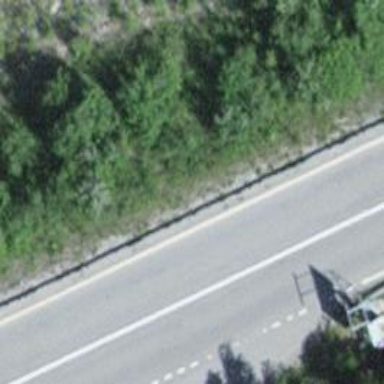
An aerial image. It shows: Bus stop along the road.